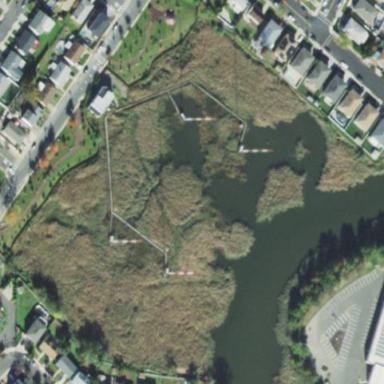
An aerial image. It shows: Marsh wetland.